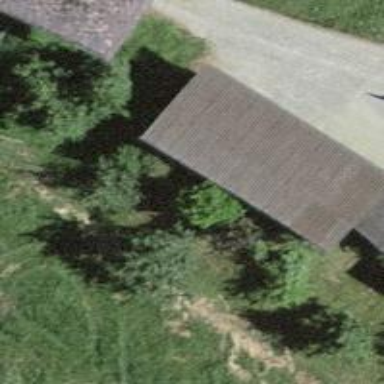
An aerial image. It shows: View of roof of building.